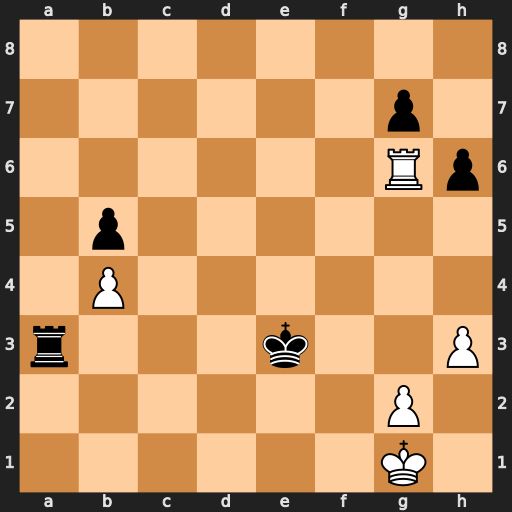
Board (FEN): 8/6p1/6Rp/1p6/1P6/r3k2P/6P1/6K1
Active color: w
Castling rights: -
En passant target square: -
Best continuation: Rg3+ Ke4 Rxa3